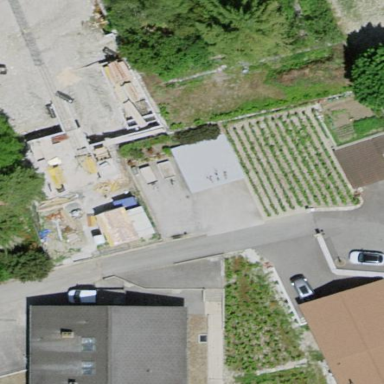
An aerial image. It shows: Vineyard.